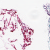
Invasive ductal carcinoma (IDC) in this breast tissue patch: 0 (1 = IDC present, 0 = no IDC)